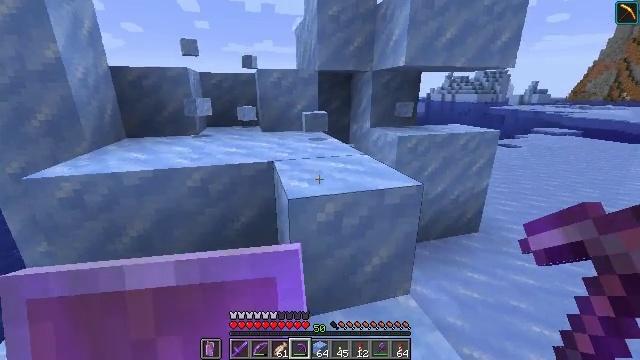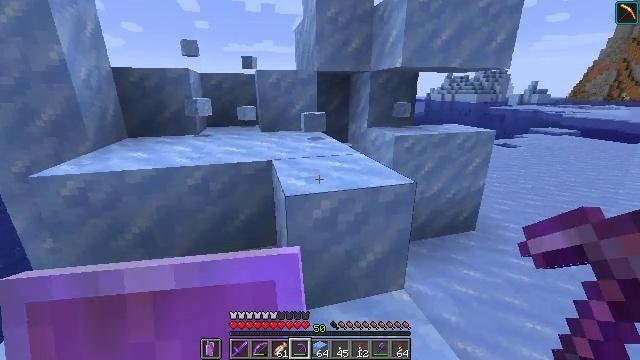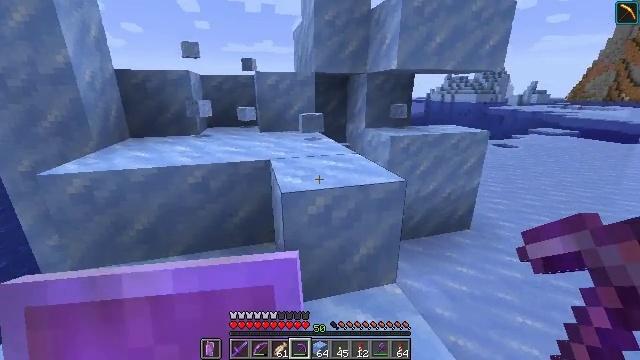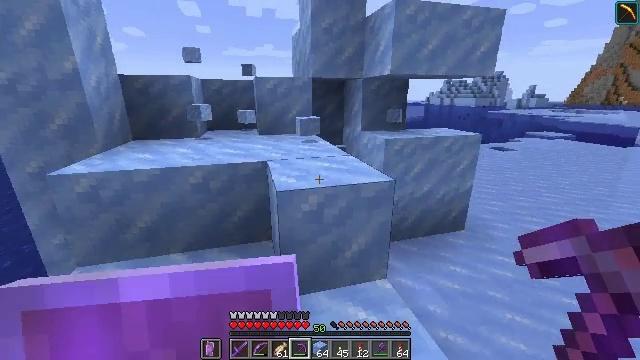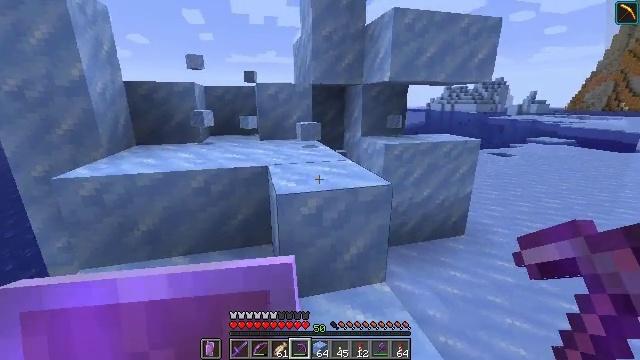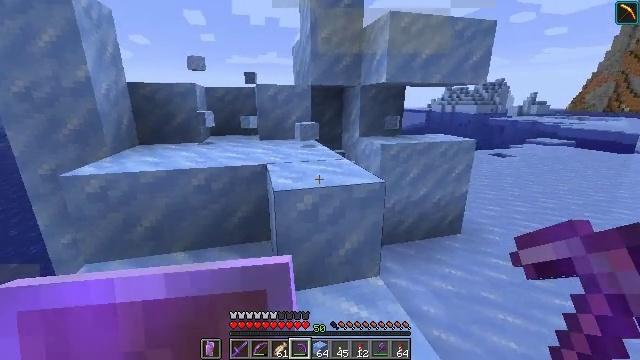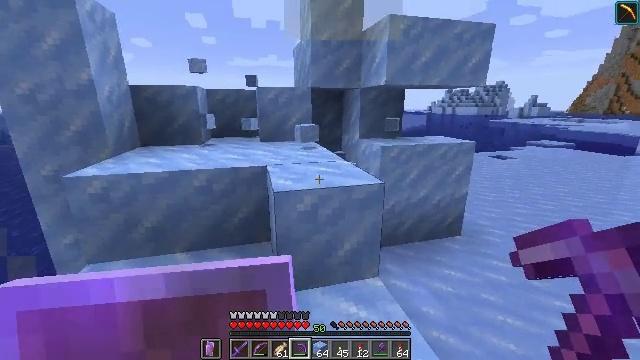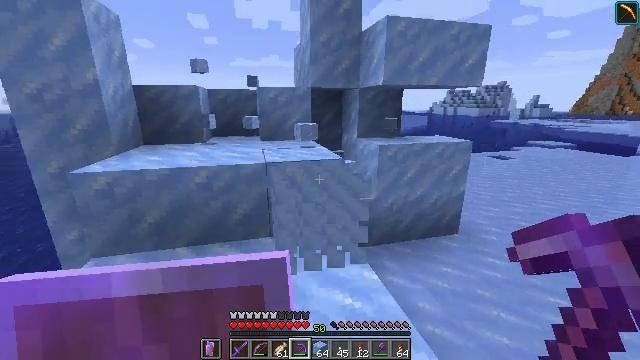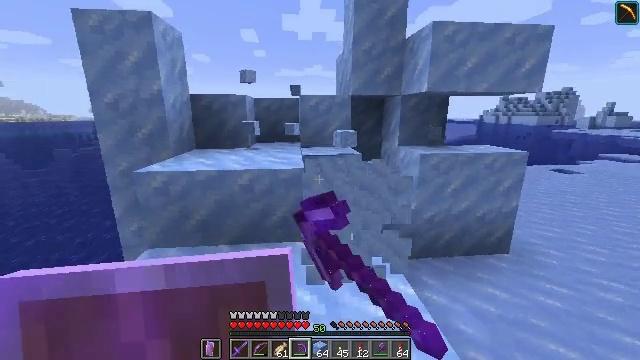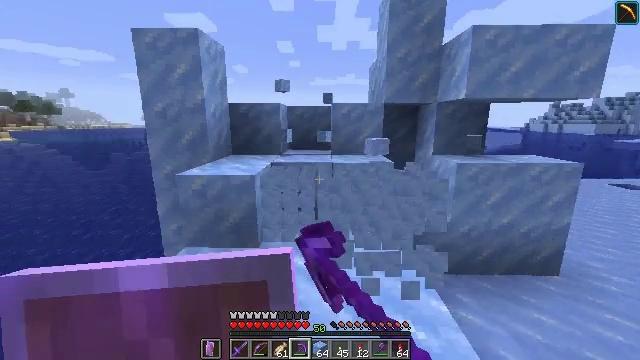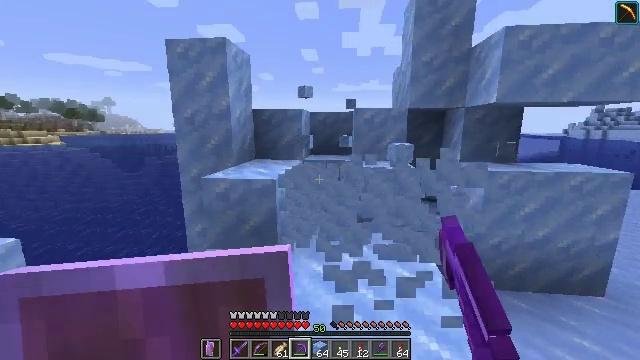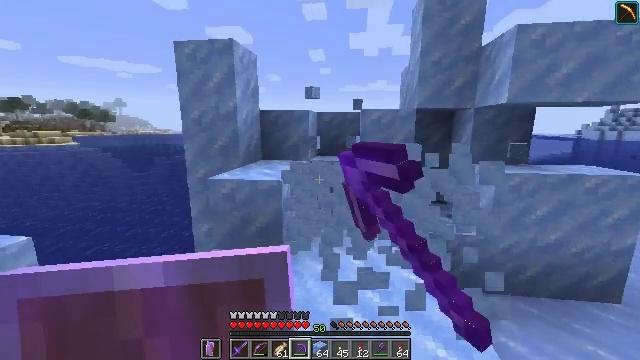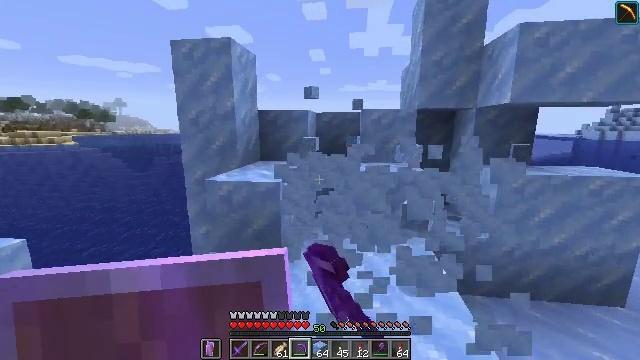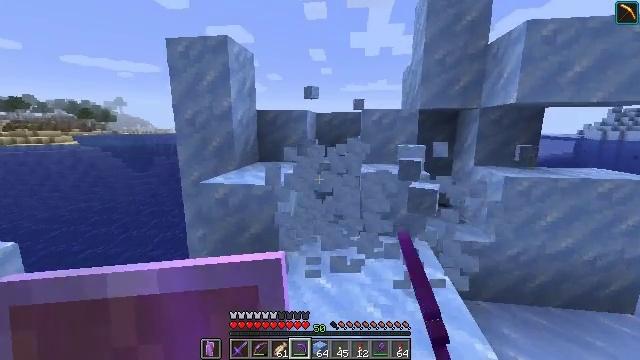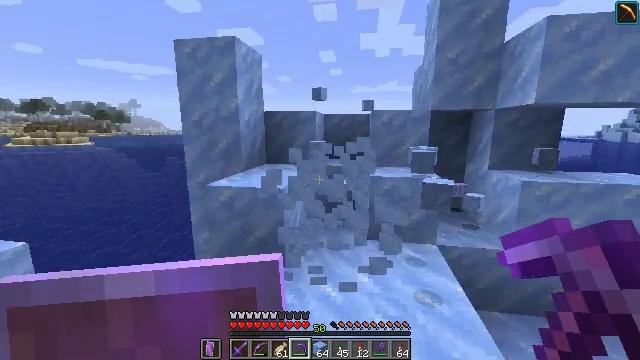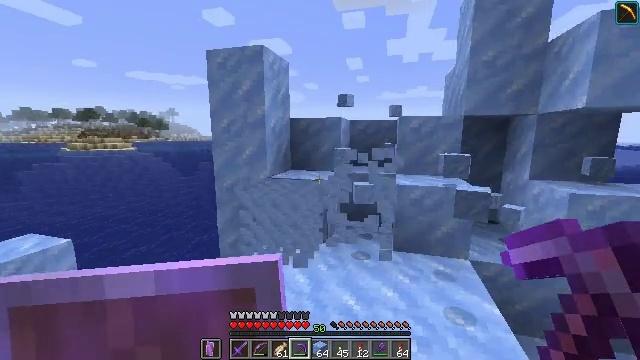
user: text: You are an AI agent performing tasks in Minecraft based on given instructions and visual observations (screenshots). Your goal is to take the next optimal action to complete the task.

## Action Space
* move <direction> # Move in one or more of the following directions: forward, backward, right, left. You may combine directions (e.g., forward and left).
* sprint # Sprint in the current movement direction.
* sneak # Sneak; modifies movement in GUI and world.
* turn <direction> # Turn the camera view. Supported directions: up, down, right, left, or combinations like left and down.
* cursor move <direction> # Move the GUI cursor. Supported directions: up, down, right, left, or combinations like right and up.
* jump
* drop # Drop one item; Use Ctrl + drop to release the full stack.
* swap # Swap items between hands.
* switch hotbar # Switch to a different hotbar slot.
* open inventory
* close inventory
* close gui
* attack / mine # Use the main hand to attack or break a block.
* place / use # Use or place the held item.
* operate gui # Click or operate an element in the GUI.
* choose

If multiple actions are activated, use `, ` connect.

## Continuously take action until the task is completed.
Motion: motion action
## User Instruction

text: Harvest packed ice from cold regions.
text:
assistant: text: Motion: no_op
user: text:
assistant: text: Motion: no_op
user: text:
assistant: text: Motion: no_op
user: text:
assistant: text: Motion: turn up
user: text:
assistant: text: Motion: no_op
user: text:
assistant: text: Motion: no_op
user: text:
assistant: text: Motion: move forward, attack / mine
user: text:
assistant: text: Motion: move forward, turn left and up, attack / mine
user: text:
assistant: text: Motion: move forward, turn left and up, attack / mine
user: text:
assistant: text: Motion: move forward, turn left and up, attack / mine
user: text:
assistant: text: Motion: move forward, turn left, attack / mine
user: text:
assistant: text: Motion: move forward, attack / mine
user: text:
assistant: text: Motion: move forward, attack / mine
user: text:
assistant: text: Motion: move forward, turn left, attack / mine
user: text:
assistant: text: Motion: move forward, turn left and up, attack / mine
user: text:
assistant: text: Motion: move forward, turn left, attack / mine
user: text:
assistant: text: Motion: move forward, attack / mine
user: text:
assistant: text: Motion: move forward, turn left, attack / mine
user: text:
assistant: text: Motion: move forward, turn left, attack / mine
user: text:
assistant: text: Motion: move forward, turn left, attack / mine
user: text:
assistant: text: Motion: move forward, attack / mine
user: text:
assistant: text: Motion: move forward, attack / mine
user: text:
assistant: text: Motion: move forward, attack / mine
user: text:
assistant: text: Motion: move forward, turn left and up, attack / mine
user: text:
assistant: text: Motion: move forward, turn left and up, attack / mine
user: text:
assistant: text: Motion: move forward, turn left and up, attack / mine
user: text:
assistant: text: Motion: move forward, turn left and up, attack / mine
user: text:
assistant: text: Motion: move forward, turn left and up, attack / mine
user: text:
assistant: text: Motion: move forward, turn left and up, attack / mine
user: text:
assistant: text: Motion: move forward, turn left and up, attack / mine